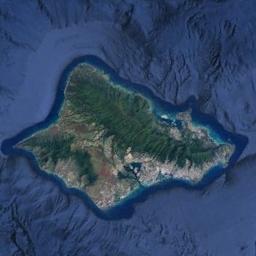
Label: island